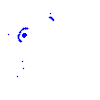
Particle: kaon